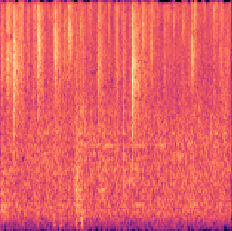
Sound class: Rain